Question: I have an array like this:
'''
@airports = [
['Malaysia', 'Alor Setar', 'AOR'],
['Malaysia', 'Bintulu', 'BTU'],
['Malaysia', 'Ipoh', 'IPH'],
['Malaysia', 'Johor Bahru', 'JHB'],
['Indonesia', 'Kuching', 'KCH'],
['Indonesia', 'Labuan', 'LBU'],
['Indonesia', 'Langkawi', 'LGK'],
['Indonesia', 'Miri', 'MYY'],
['Indonesia', 'Penang', 'PEN'],
]
'''
then in my view:
'''
<select name="from" class="form-control select2">
<% @airports.each do |airport| %>
<optgroup label="<%= airport[0] %>">
<option value="<%= airport[2] %>" <%= @params[:from] == airport[2] ? "selected" : "" %>>
<%= "#{airport[1]} (#{airport[2]})" %>
</option>
</optgroup>
<% end %>
</select>
'''
which gives the result like this:

How can I group it for each country? I mean like this:
Alor Setar
Bintulu
Ipoh
Johor
Kuching
Labuan
Langkawi
Penang
Miri
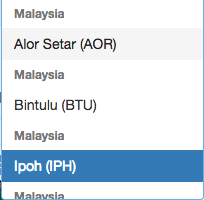
Answer: In your view, you can do something like:
'''
<% countries = @airports.group_by{|a| a.first} %>
<% countries.each do |country, airport| %>
<optgroup label="<%= country %>">
<% airport.each do |a| %>
<option value="<%= a[1] %>"></option>
<% end %>
</optgroup>
<% end %>
'''
PS: This is just to give you a rough idea, I'm missing the logic you used for '<option value>' in my example. Hope you can fix it accordingly.